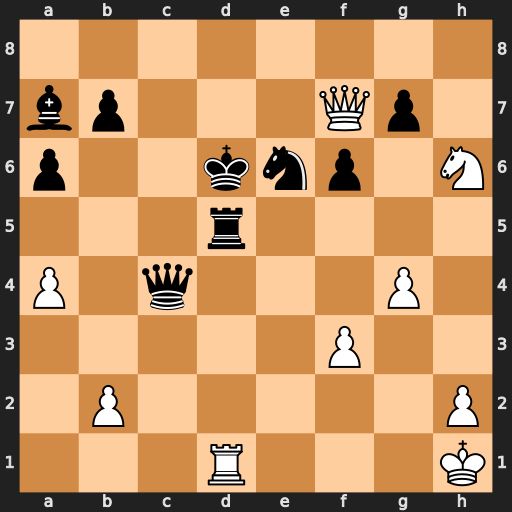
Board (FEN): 8/bp3Qp1/p2knp1N/3r4/P1q3P1/5P2/1P5P/3R3K
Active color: w
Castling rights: -
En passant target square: -
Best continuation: Nf5+ Ke5 Re1+ Kf4 Qxe6 Kxf3 Nh4+